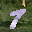
Label: 7